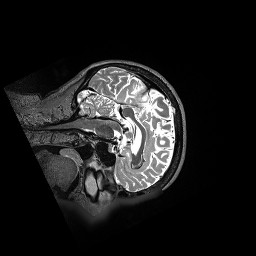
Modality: T2w
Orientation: sagittal
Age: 79
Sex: female